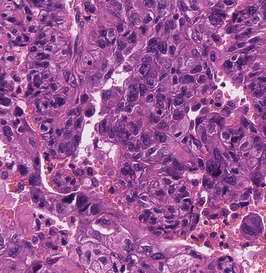
Tumor epithelial tissue: yes
Tumor-associated stroma tissue: no
Normal tissue: no